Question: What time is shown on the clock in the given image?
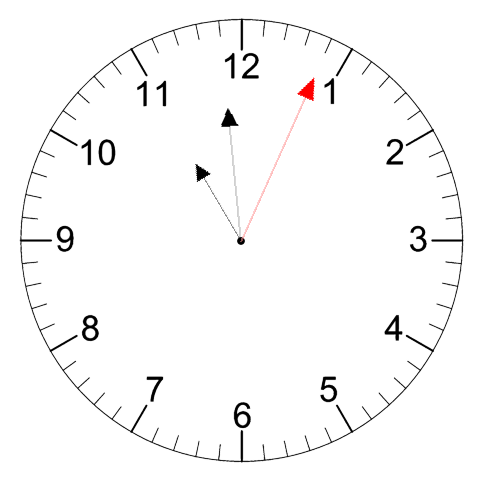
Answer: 10:59:04